Question: I'm trying to split a div into 2 columns. I tried to find the answer in another question but i still don't get it.
I succeeded to split the div into 2 columns but now the content of the div is very far from each other (and i want them to be close).
here is my html:
'''
<div id="connect_us" class="container">
<h1>tAmv Aytnv pgySHh `vd hyvm</h1>
<div id="right">
<form action="connect">
<input type="text" name="name" value="SHm"><P>
<input type="text" name="company" value="SHm Hbrh" onclick="clear()"><P>
<input type="text" name="phone" value="Tlpvn" onclick="clear()"><P>
<input type="text" name="mail" value="dvAr AlkTrvny" onclick="clear()"><P>
<input type="text" name="message" value="hvd`h" onclick="clear()"><P>
</form>
</div>
<div id="left">
<input type="text" name="company" value="kt zufr" onclick="clear()"><P>
</div>
</div>
'''
here is my css:
'''
#connect_us{
text-align: center;
font-family:"open_sans_hebrewregular", "alefregular",arial,"Times New Roman";
color:gray;
overflow:auto;
width: 100%;
}
#left, #right {
width: 45%;
margin:5px;
padding: 1em;
}
#left { float:left; }
#right { float:right; }
'''
what i am trying to do is like this(as u can see the 2 colums are close):
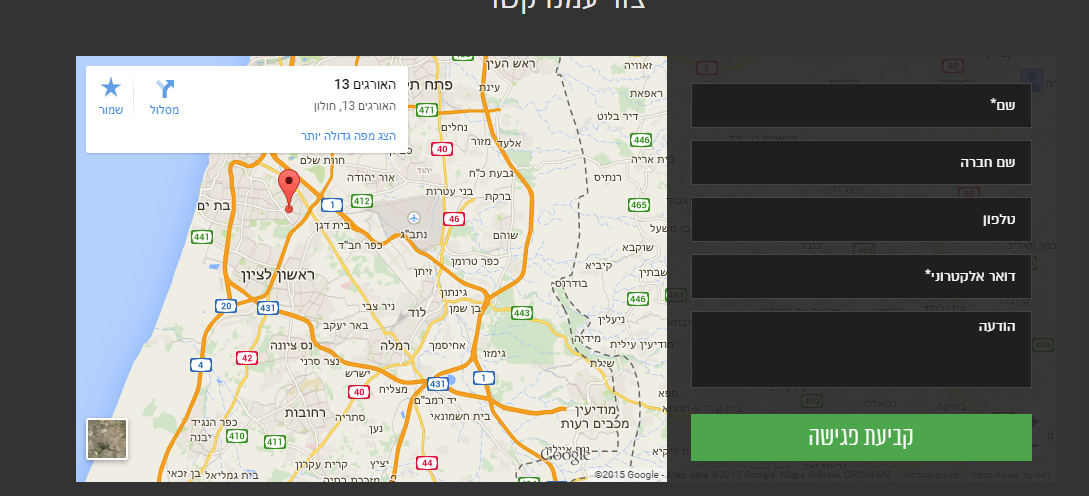
Answer: Try to specify max-width for '#contact_us' div like this <URL>:
'''
#connect_us {
text-align: center;
font-family:"open_sans_hebrewregular", "alefregular", arial, "Times New Roman";
color:gray;
overflow:auto;
width: 100%;
max-width:900px;
margin:0 auto;
}
'''
or
you can float both right and left divs to left side as you are using full screen.. So you can use this to avoid space between 2 div's:
'''
#left, #right {
float:left;
background-color:#ddd;
}
'''